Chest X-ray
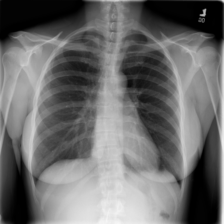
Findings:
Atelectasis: negative
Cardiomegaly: negative
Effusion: negative
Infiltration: negative
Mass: negative
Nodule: negative
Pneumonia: negative
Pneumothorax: negative
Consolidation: negative
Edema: negative
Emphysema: negative
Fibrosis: negative
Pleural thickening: negative
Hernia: negative